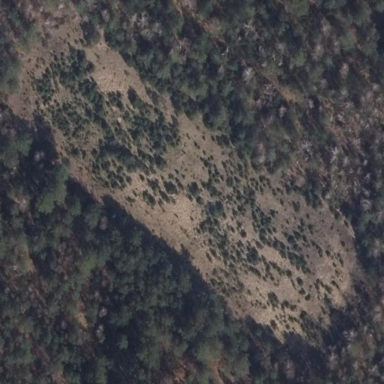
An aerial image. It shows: Area covered in scrub vegetation.